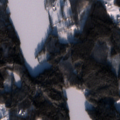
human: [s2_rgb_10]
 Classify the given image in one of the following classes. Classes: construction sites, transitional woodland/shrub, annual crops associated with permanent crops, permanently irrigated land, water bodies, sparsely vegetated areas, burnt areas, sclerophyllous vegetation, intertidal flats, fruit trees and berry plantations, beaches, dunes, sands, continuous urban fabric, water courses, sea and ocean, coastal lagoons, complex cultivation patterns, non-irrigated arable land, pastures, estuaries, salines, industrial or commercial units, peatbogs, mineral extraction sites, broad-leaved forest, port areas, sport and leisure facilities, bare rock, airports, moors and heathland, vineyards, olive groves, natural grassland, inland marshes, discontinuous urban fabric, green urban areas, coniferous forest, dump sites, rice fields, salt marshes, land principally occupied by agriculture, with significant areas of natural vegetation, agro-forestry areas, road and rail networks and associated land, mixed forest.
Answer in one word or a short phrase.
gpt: land principally occupied by agriculture, with significant areas of natural vegetation, broad-leaved forest, coniferous forest, mixed forest, water bodies